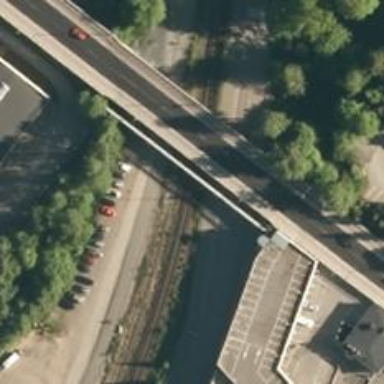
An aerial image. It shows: Continuous rail track.